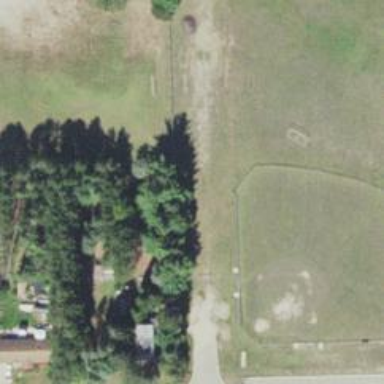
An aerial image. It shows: Baseball pitch for leisure and sports activities.